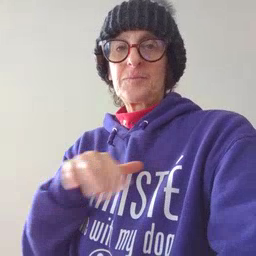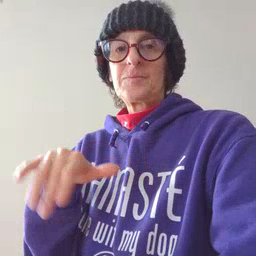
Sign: pool